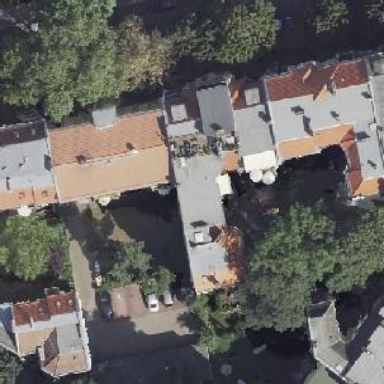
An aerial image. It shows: Building consisting of apartments with double saltbox roof shape.